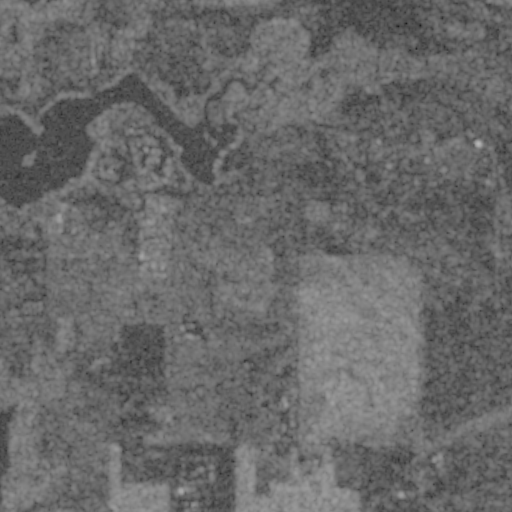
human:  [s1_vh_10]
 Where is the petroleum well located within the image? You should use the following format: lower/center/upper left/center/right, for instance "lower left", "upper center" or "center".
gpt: The petroleum well is located in the lower center of the image.
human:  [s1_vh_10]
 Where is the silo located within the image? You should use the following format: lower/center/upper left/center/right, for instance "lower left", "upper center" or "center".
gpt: The silo is located in the upper left of the image.
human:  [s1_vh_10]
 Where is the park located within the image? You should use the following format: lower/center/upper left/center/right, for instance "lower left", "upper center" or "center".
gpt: There is no park in the image.

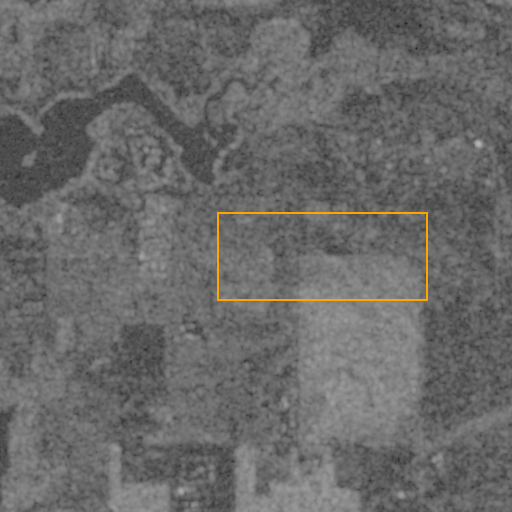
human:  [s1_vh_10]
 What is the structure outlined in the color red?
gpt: There is no red outline.
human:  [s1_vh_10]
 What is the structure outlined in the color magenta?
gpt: There is no structure outlined in magenta.